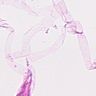
Metastatic tissue present: no